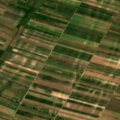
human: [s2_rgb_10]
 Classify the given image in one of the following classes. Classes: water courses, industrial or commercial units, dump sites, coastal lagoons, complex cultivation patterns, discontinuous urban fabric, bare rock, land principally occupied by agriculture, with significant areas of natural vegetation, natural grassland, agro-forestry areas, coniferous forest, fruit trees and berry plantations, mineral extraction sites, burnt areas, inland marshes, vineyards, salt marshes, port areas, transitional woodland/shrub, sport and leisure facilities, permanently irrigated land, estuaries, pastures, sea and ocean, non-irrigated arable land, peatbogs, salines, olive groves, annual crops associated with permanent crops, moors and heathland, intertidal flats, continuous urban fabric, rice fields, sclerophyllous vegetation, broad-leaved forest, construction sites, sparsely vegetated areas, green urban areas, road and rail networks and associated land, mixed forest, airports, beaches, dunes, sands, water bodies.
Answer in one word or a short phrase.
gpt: non-irrigated arable land